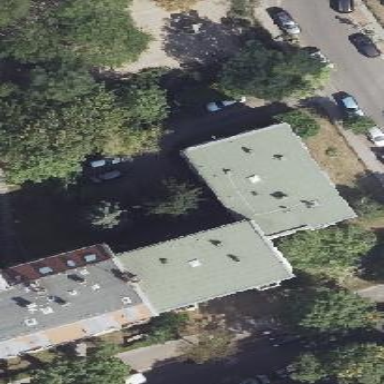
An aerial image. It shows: The image shows part of apartment building.